Question: Rails: 4.1.2, Ruby: 2.1.1
I have an 'Article' class, which is 'commentable' and 'has_many :comments'
'''
module Commentable
extend ActiveSupport::Concern
included do
has_many :comments, :as => :commentable
end
end
class Comment < ActiveRecord::Base
belongs_to :commentable, :polymorphic => true, :touch => true
belongs_to :user
#other codes....
end
'''
when display the article, I'd like to load all releated information
'''
@item = Article.includes(:tags, {:comments => :user}).where(id: params[:id]).first
'''
and it does preload tags and comments object.
but when I render 'comments', the comments object and user objects get loaded again.
'''
= render @item.comments
'''
from log:

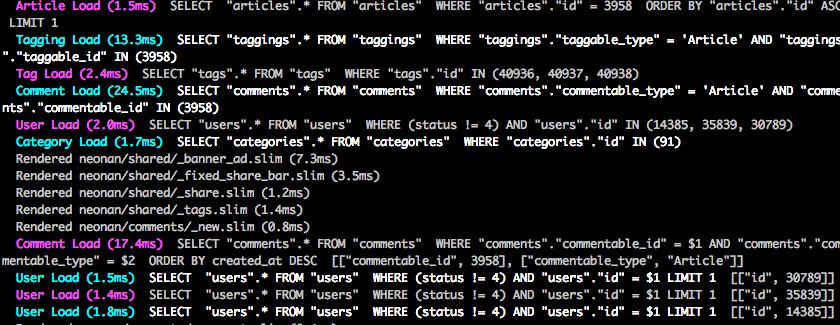
Answer: Finally, I found out that 'Rails' can't include 'polymorphic' associations. Calling 'preload' still loads the related models in as few SQL statements as possible, but does not allow for querying on the related models.